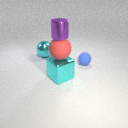
large red rubber sphere below small purple metal cylinder